Question: Is there anyway I can control the way the select box displays. Currently it is showing as below, here I want see select box downwards. That is after text "Test:" I want to see "Select" and the entire box should go down. Is it possible?

And here is my code for this:
'''
Test: <select multiple="multiple" size="5">
<option value="none" selected >Select</option>
<option value="saab">Saab</option>
<option value="mercedes">Mercedes</option>
<option value="audi">Audi</option>
<option value="audi">Honda</option>
<option value="audi">Toyota</option>
<option value="audi">BMW</option>
</select>
'''
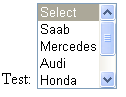
Answer: In addition to Town's;
Way 1:
'''
<table>
<tr>
<td valign="top">Test: </td>
<td valign="top">Select box here</td>
</tr>
</table>
'''
Way 2:
'''
<div style="float: left;">Text: </div>
<div style="float: left;">Select box here</div>
'''